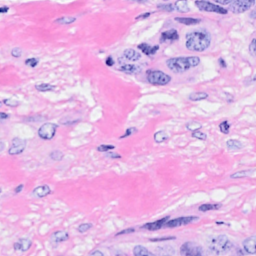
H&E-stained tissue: Breast